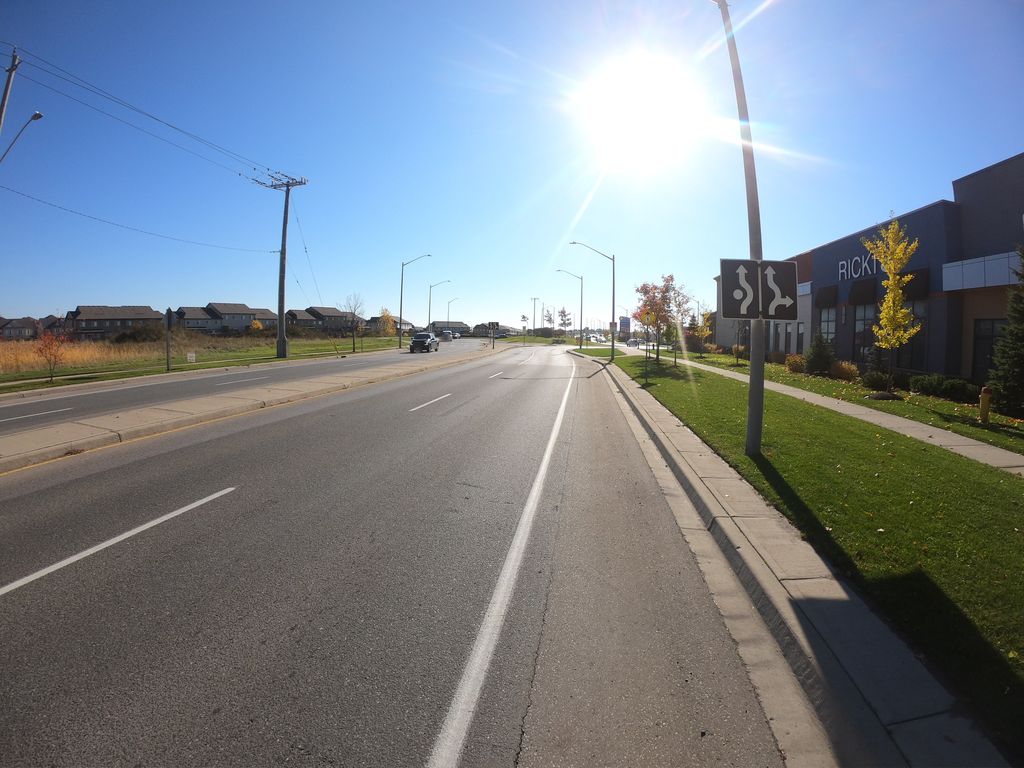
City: kitchener-waterloo